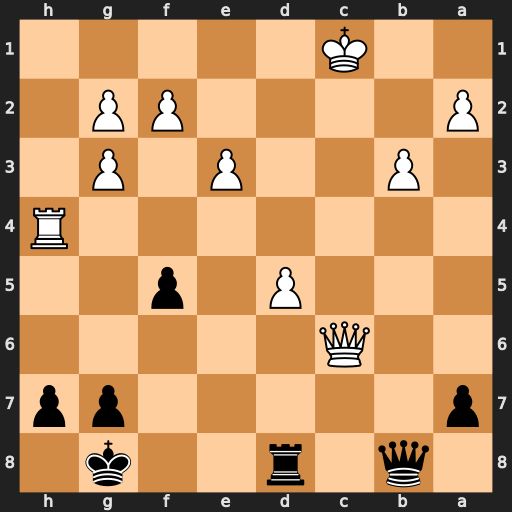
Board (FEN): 1q1r2k1/p5pp/2Q5/3P1p2/7R/1P2P1P1/P4PP1/2K5
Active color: b
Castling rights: -
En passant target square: -
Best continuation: Rc8 Rc4 Rxc6 dxc6 Qc7